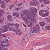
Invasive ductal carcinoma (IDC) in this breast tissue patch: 0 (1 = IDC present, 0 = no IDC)